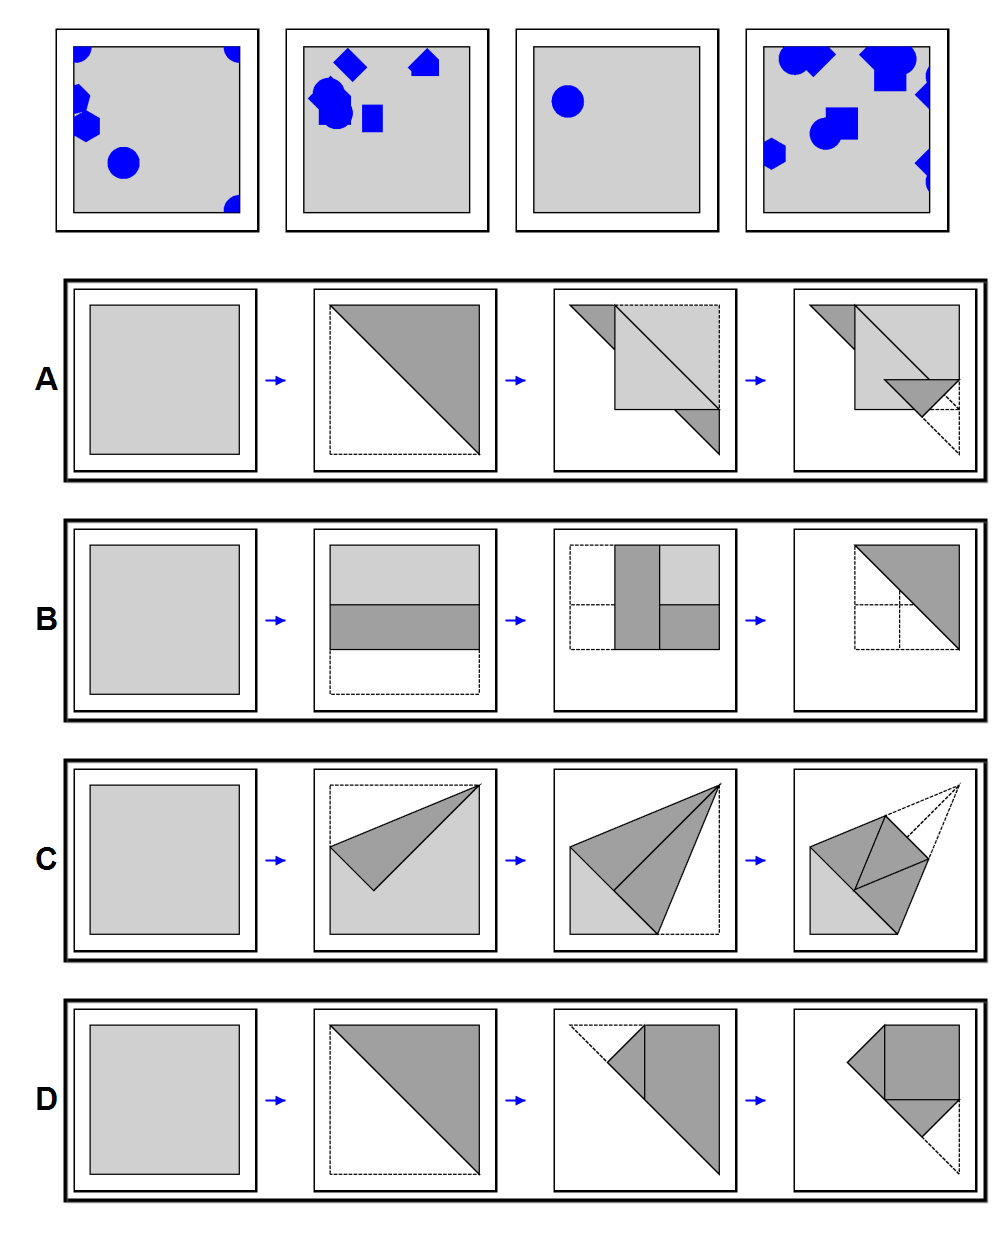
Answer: C